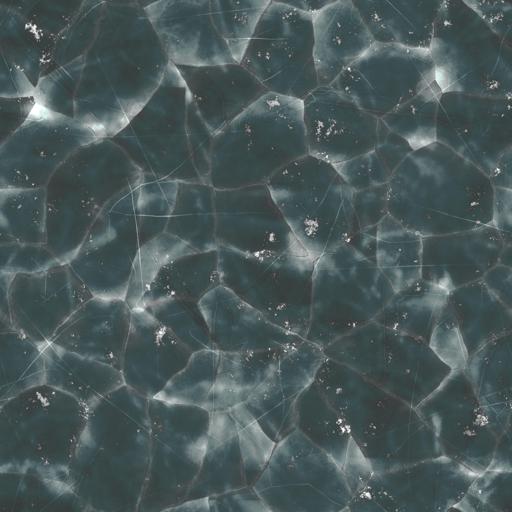
Tags: frozen green ice lake shiny water